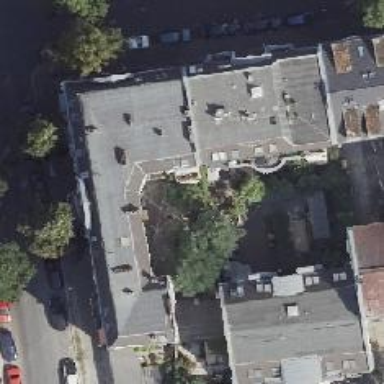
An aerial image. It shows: Unique apartment building with double saltbox roof shape.